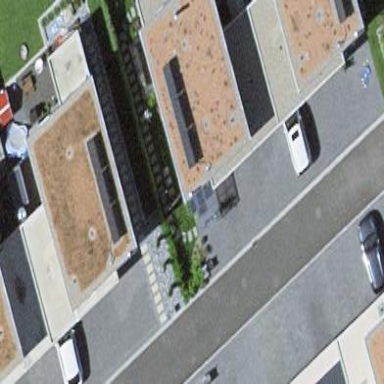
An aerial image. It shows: Building.